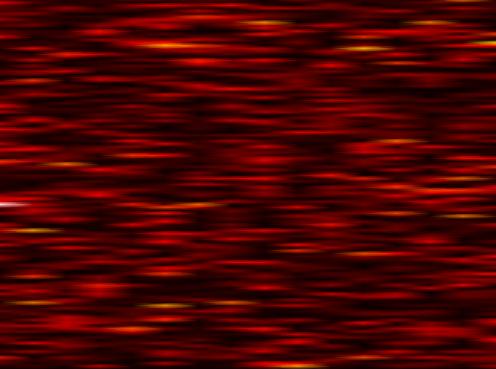
Label: WOLA